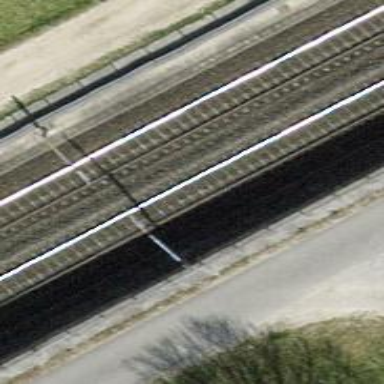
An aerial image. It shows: Railway track with contact lines for electrification.